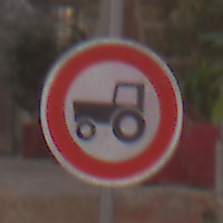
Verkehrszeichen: VerbotKraftfahrzeugeZuegeNichtSchneller25
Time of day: MorningAfternoon
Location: Outdoor (Urban)
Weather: Clear
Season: NotSpecified
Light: Natural